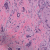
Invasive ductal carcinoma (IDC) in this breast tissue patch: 1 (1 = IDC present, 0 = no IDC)